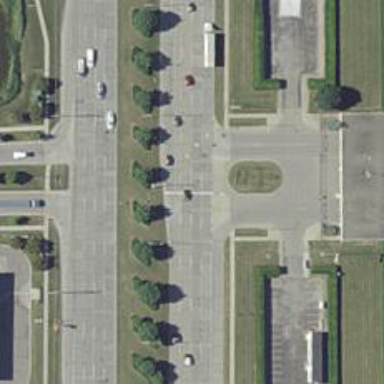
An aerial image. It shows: Secondary road with separate sidewalks.